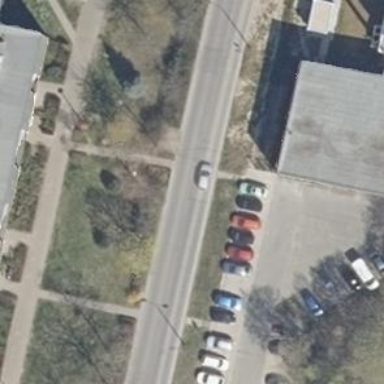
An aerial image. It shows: Residential road with asphalt surface and no sidewalk.